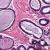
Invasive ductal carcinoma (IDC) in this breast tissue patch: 0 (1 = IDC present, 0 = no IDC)